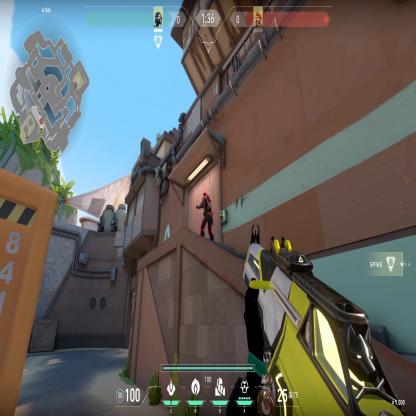
Label: enemy